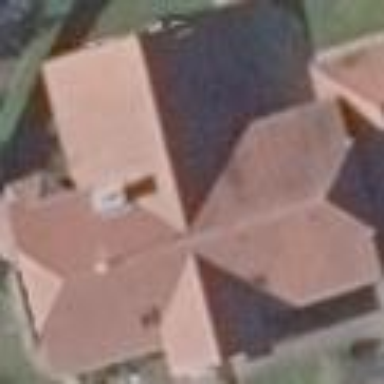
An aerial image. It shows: Building with half-hipped roof shape.